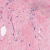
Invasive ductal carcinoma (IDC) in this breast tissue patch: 0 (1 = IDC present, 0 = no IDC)